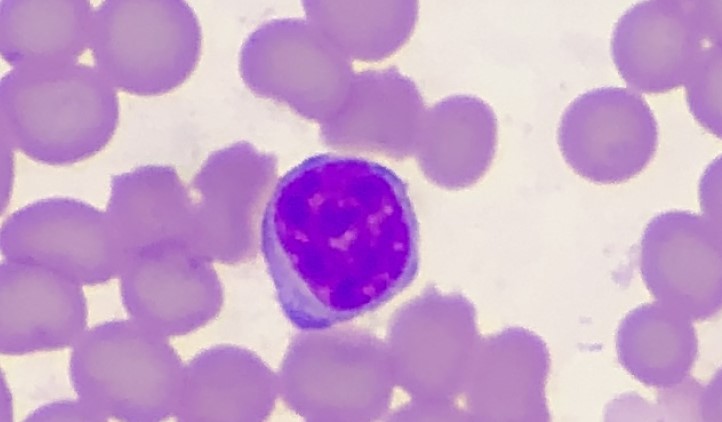
White blood cell type: Lymphocyte